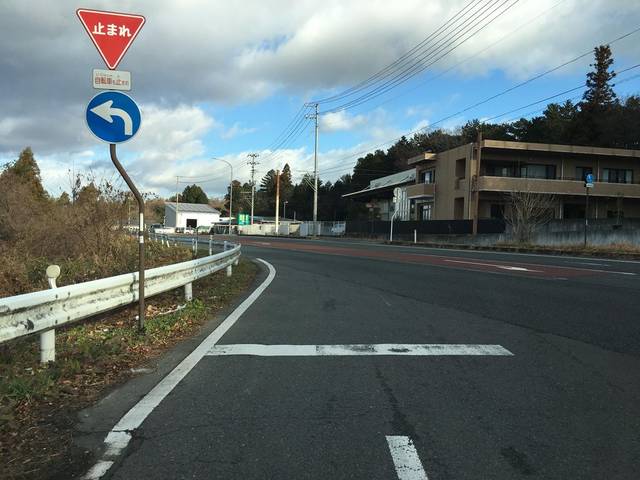
Region: Japan
Coordinates: 37.817, 140.922